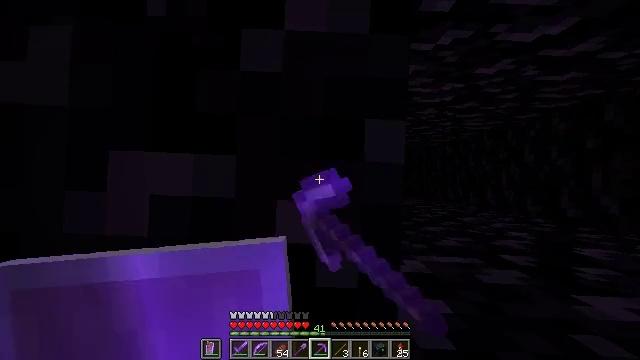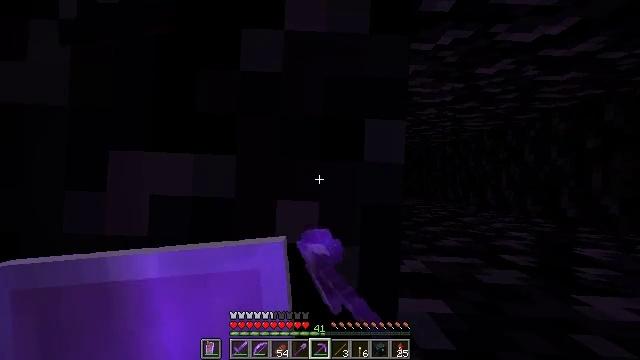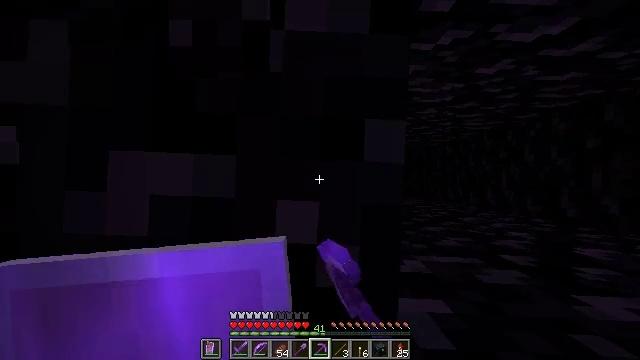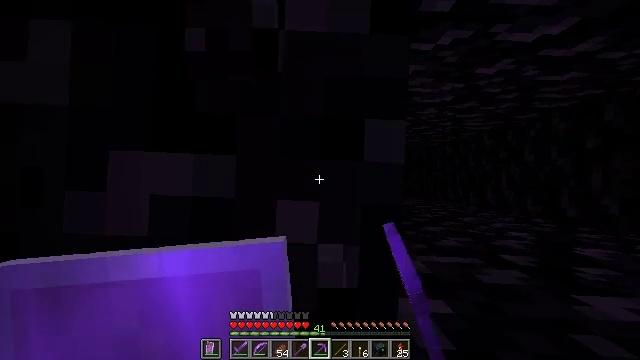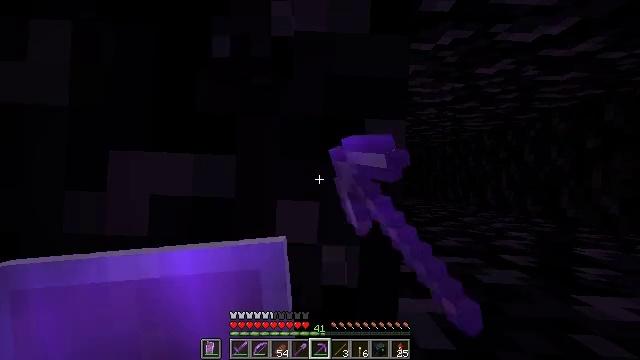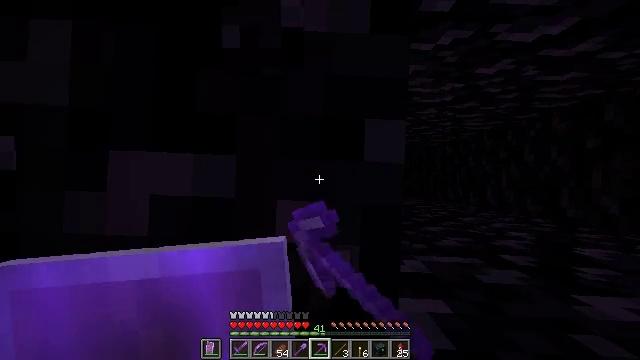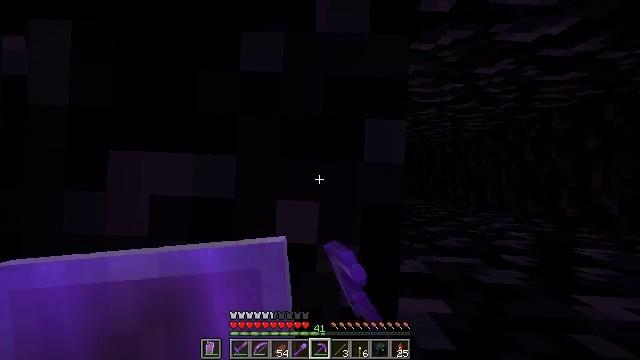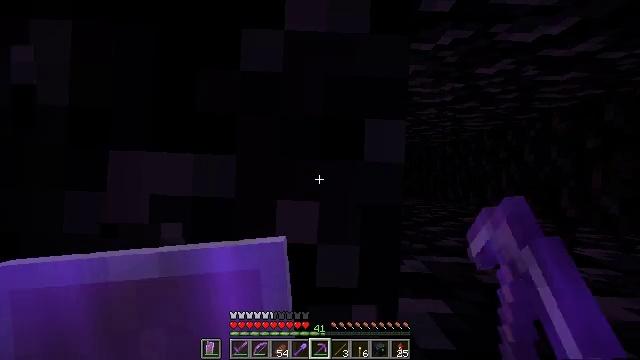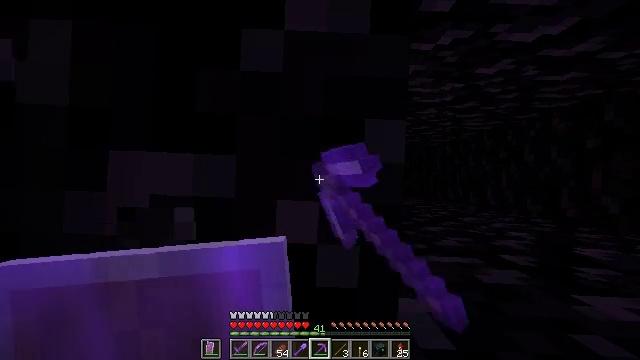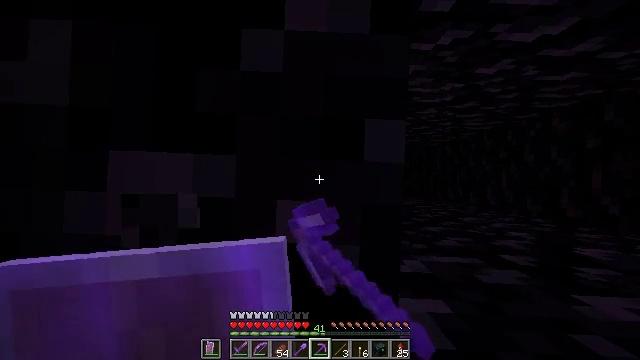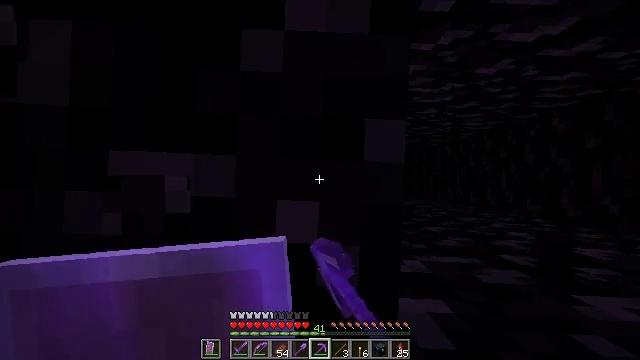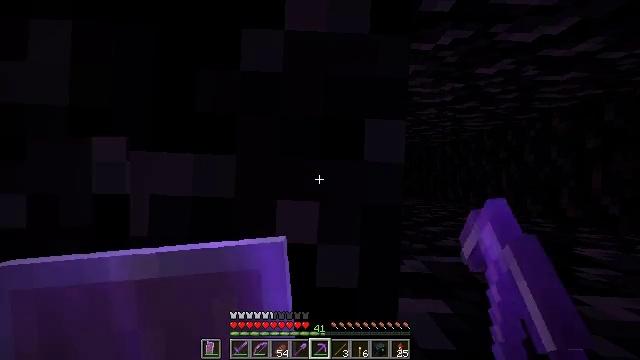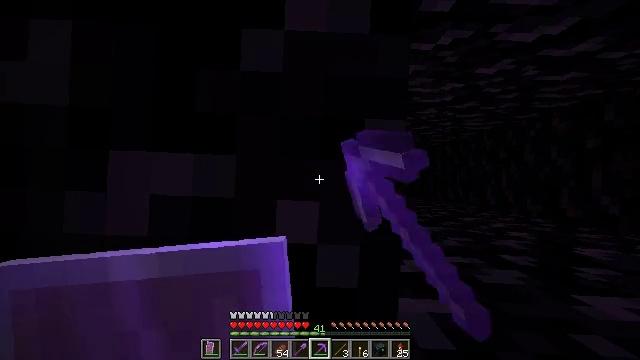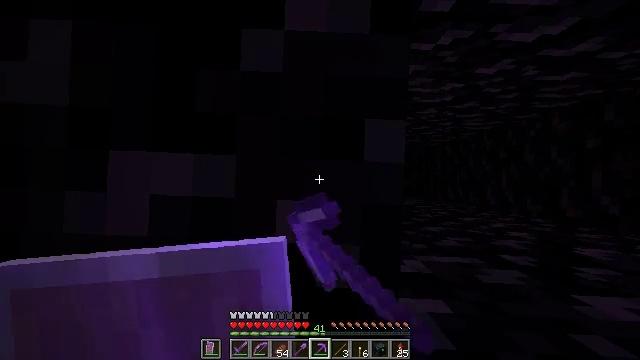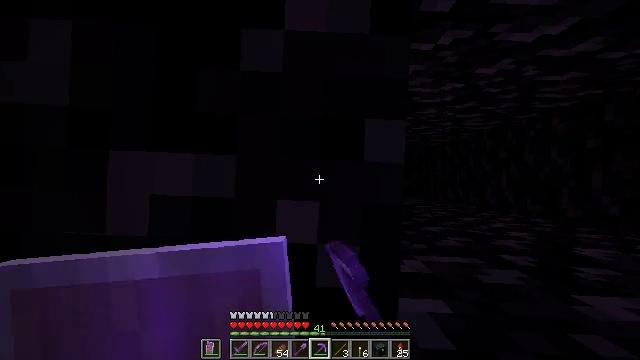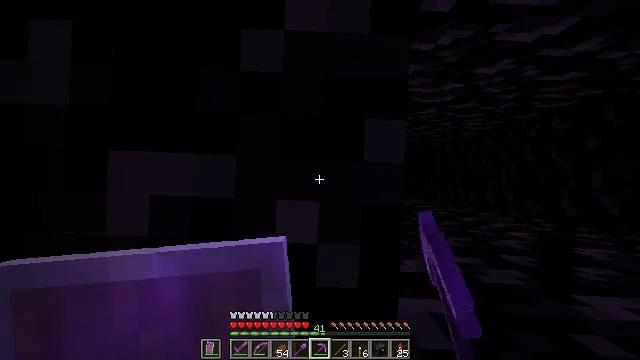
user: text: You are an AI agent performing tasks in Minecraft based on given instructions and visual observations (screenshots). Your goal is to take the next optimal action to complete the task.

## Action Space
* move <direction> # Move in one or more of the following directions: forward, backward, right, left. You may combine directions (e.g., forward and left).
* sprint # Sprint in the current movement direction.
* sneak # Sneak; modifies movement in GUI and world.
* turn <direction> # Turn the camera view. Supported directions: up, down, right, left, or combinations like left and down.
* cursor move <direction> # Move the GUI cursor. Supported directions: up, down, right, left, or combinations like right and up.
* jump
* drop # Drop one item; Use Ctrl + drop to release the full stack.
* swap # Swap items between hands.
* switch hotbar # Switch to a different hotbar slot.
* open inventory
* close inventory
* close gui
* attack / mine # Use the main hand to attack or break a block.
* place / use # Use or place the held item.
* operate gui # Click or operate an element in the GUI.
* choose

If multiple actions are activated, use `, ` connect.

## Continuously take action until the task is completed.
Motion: motion action
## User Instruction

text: Collect obsidian for crafting.
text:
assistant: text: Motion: attack / mine
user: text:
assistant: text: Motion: attack / mine
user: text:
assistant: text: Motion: attack / mine
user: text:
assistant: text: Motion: attack / mine
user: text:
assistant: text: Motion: attack / mine
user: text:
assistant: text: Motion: attack / mine
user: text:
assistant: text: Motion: attack / mine
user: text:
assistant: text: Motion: attack / mine
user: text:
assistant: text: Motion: attack / mine
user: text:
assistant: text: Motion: attack / mine
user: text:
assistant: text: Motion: attack / mine
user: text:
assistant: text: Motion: attack / mine
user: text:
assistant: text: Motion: attack / mine
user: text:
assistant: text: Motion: attack / mine
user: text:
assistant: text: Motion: attack / mine
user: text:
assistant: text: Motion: attack / mine
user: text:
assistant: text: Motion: attack / mine
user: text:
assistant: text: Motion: attack / mine
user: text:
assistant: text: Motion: attack / mine
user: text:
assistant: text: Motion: attack / mine
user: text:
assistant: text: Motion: attack / mine
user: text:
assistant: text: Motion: attack / mine
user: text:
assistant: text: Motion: attack / mine
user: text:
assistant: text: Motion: attack / mine
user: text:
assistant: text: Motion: attack / mine
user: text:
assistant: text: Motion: attack / mine
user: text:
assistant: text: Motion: attack / mine
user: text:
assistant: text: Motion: attack / mine
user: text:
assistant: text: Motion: attack / mine
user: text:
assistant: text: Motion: attack / mine